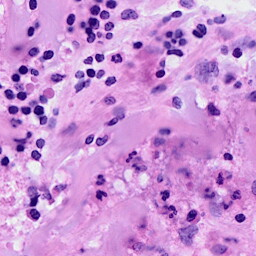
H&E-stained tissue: Breast